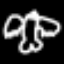
Label: angel